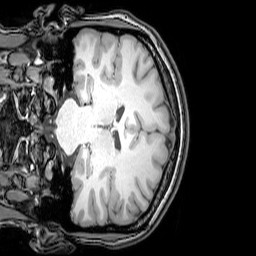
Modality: T1w
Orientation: coronal
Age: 20
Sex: female
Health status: healthy
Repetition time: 0.081 s
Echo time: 0.037 s